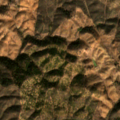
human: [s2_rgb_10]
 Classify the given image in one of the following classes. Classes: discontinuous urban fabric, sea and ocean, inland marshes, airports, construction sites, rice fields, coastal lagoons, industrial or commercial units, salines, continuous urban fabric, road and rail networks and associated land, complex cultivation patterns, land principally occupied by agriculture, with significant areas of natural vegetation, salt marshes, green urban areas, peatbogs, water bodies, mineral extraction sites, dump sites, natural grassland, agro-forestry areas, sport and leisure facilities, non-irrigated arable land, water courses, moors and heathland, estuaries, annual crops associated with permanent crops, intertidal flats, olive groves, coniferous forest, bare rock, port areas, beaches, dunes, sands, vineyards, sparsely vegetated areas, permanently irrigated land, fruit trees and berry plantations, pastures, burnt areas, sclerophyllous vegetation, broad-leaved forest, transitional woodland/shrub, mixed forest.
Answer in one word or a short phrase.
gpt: land principally occupied by agriculture, with significant areas of natural vegetation, sclerophyllous vegetation, transitional woodland/shrub